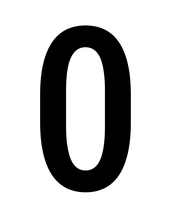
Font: Roboto_Condensed_Medium